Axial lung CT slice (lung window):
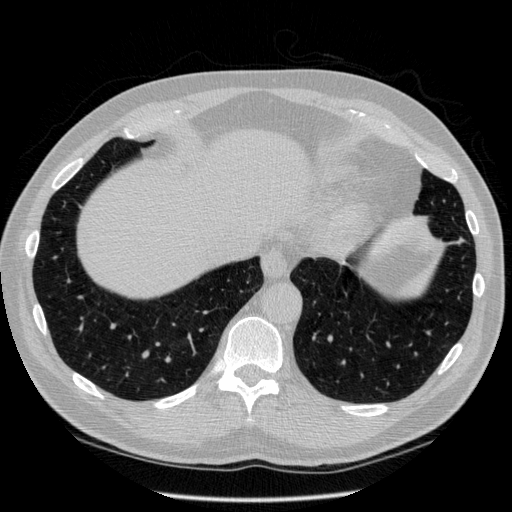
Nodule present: no